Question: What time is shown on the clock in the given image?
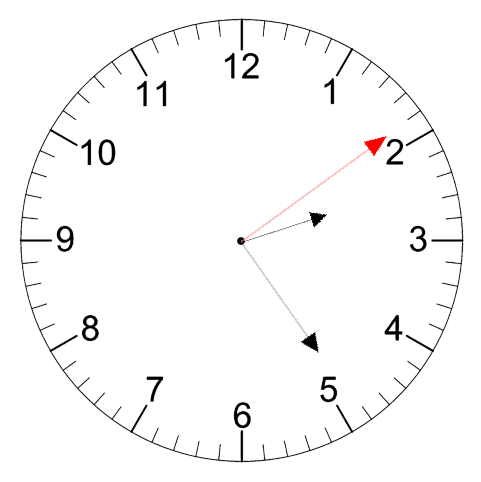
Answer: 02:24:09